Question:
Given the image above, if a user unchecks checkbox #2, I'm trying to get it to uncheck checkbox #1 as well. Currently, when I uncheck checkbox #2, my code unchecks both #1 and #3.
'''
<!--Grouping Row 1-->
<tr id="group-id-example_insertjobname">
<td colspan="11" data-group="-b-insertjobname" data-group-level="0">
<input type="checkbox" class="check" name="" value="">
</td>
</tr>
<!--Grouping Row 1-->
<tr role="row" class="odd group-item" data-group="-b-XXX">
<td></td>
<td></td>
<td></td>
<td></td>
<td></td>
<td></td>
<td></td>
<td></td>
<td></td>
<td></td>
<td class="pay">
<input type="checkbox" name="PI0" class="Invoice Open" value="">
</td>
</tr>
<tr role="row" class="group-item" data-group="-b-XXX">
<td></td>
<td></td>
<td></td>
<td></td>
<td></td>
<td></td>
<td></td>
<td></td>
<td></td>
<td></td>
<td class="pay">
<input type="checkbox" name="PI1" class="Invoice Open" value="">
</td>
</tr>
<!--Grouping Row 2-->
<tr id="group-id-example_insertjobname">
<td colspan="11" data-group="-b-insertjobname" data-group-level="0">
<input type="checkbox" class="check" name="" value="">
</td>
</tr>
<!--Grouping Row 2-->
<tr role="row" class="odd group-item" data-group="-b-XXX">
<td></td>
<td></td>
<td></td>
<td></td>
<td></td>
<td></td>
<td></td>
<td></td>
<td></td>
<td></td>
<td class="pay">
<input type="checkbox" name="PI3" class="Invoice Open" value="">
</td>
</tr>
<tr role="row" class="group-item" data-group="-b-XXX">
<td></td>
<td></td>
<td></td>
<td></td>
<td></td>
<td></td>
<td></td>
<td></td>
<td></td>
<td></td>
<td class="pay">
<input type="checkbox" name="PI4" class="Invoice Open" value="">
</td>
</tr>
'''
'''
$(function() {
$('.pay input[type="checkbox"]').on('change', function() {
if ($('this:checkbox:not(:checked)')) {
$('.check').prop('checked', false);
}
});
});
'''
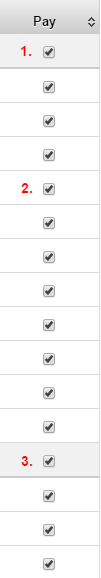
Answer: This should work for you:
'''
$(function() {
$('.pay input[type="checkbox"]').on('change', function() {
if (!$(this).prop('checked')) {
$(this).parent().parent().prevAll('tr').not('.group-item').first().find('.check').prop('checked', false);
}
});
});
'''
Since the '$('.pay input[type="checkbox"]')' is not a child of the '$('.check')' you need to use 'parent().parent()' to get to the same level as the other 'tr' elements, 'prevAll('tr').not('.group-item')' to get all previous grouping 'tr' elements, get the first one found with 'first()', then you have to finally find the input with '$('.check')' which should be the one you're looking for.